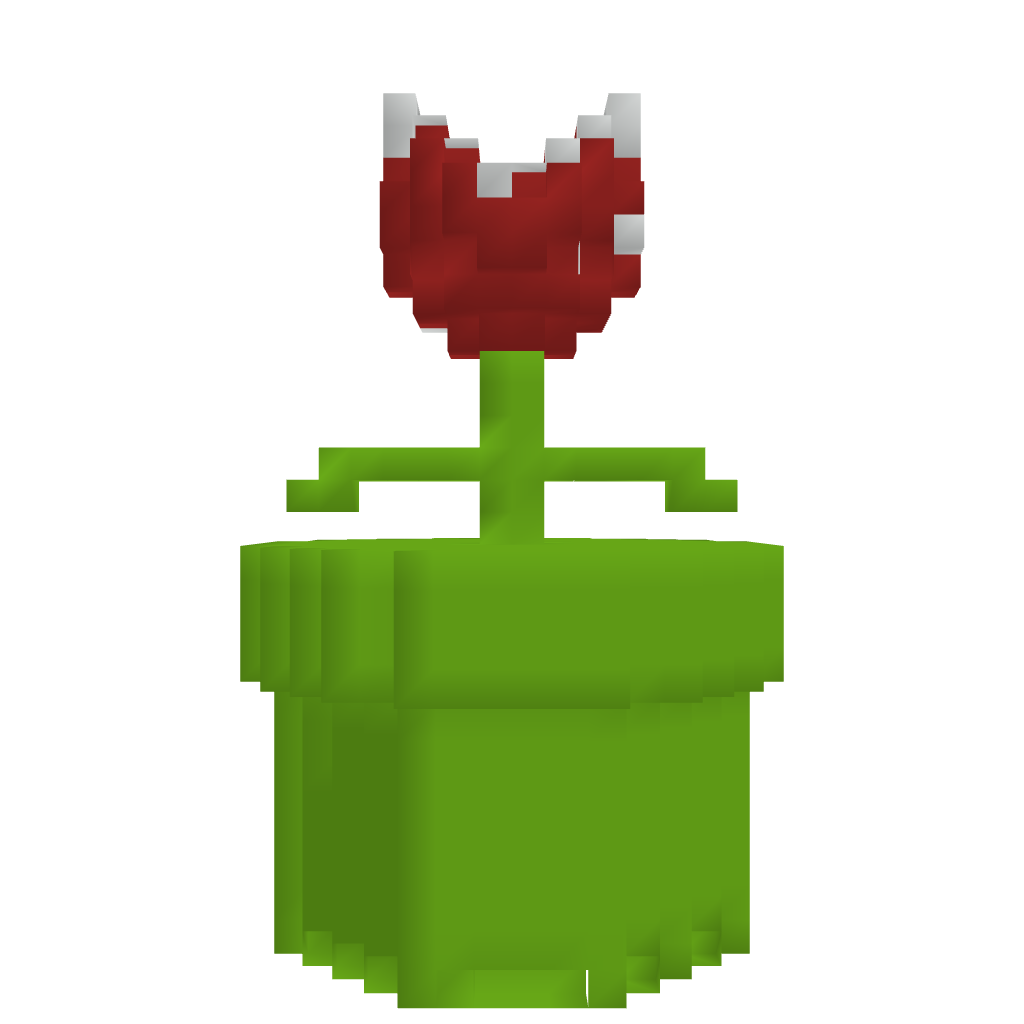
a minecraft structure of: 3d mariopipe _pharna plant